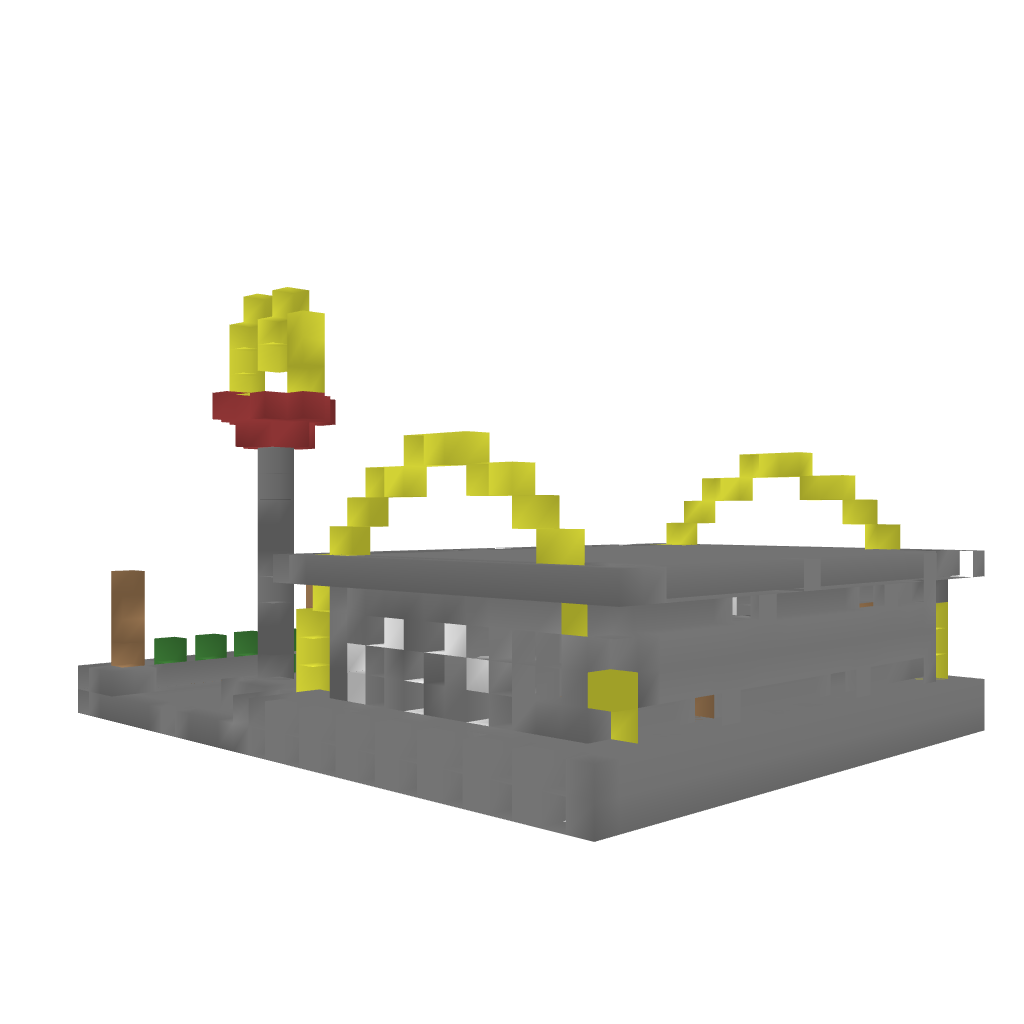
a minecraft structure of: Mc Donald's good quality